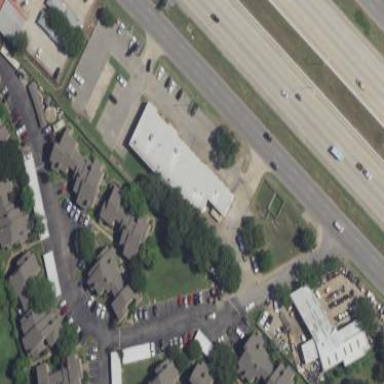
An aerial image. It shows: Retail building housing car repair shop.